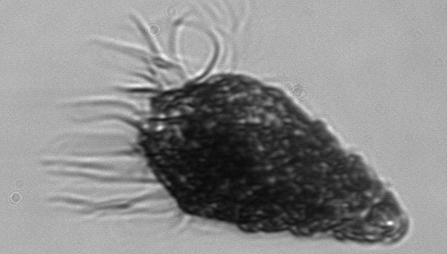
Label: Laboea_strobila